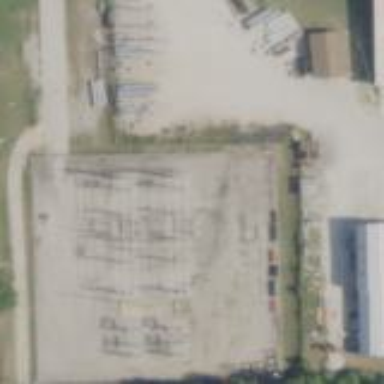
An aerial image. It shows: Power substation.